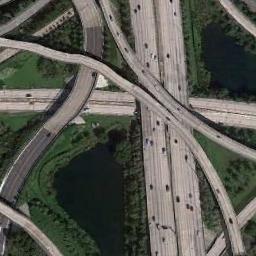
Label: overpass